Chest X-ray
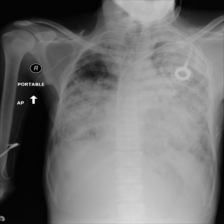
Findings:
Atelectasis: negative
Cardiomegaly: negative
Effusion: positive
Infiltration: negative
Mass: negative
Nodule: negative
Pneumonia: negative
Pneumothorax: negative
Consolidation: negative
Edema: negative
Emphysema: negative
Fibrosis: negative
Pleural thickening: negative
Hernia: negative